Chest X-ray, PA view. Patient: 38 years old, sex M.
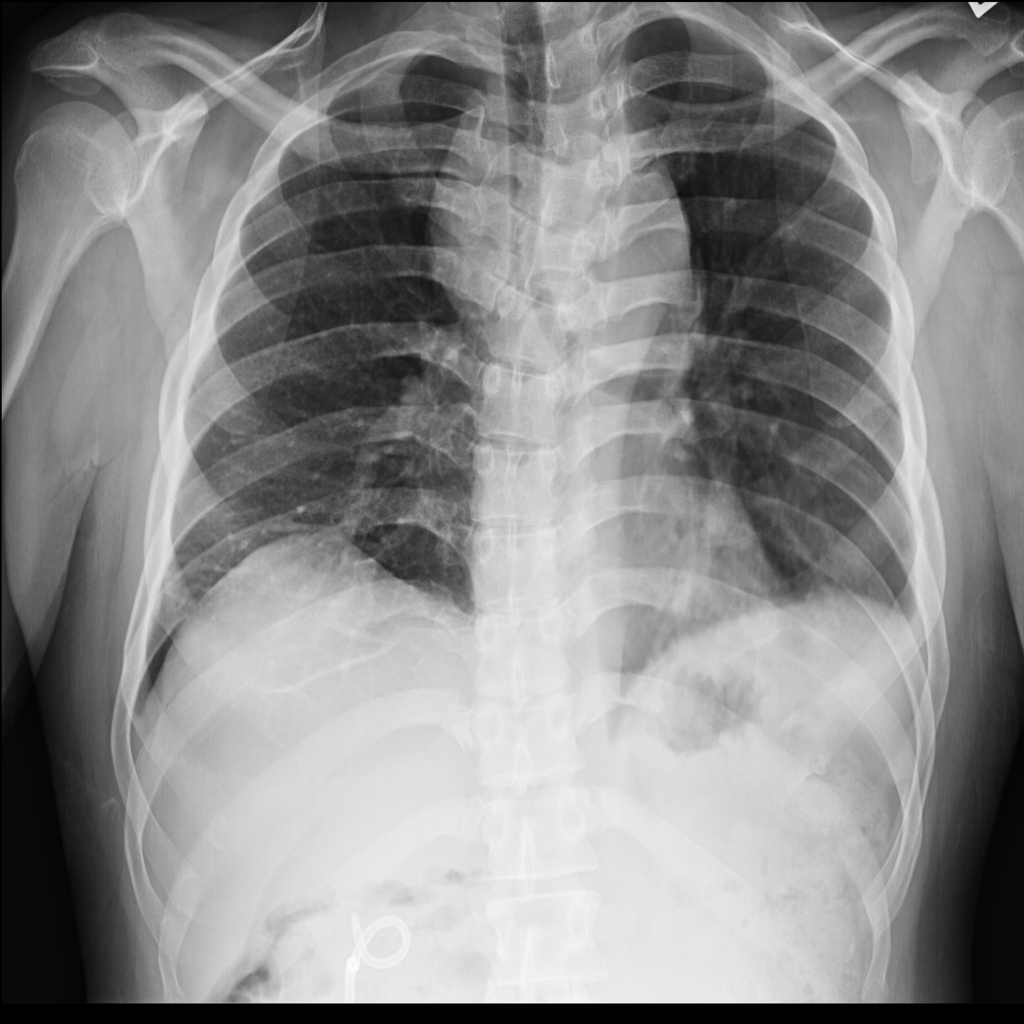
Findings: Mass